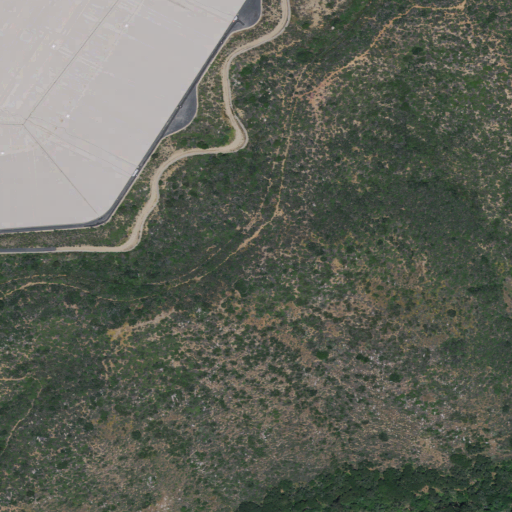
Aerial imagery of mountain in California named Mount Hinton containing shrub, high intensity development, medium intensity development, open development, woody wetlands, and low intensity development